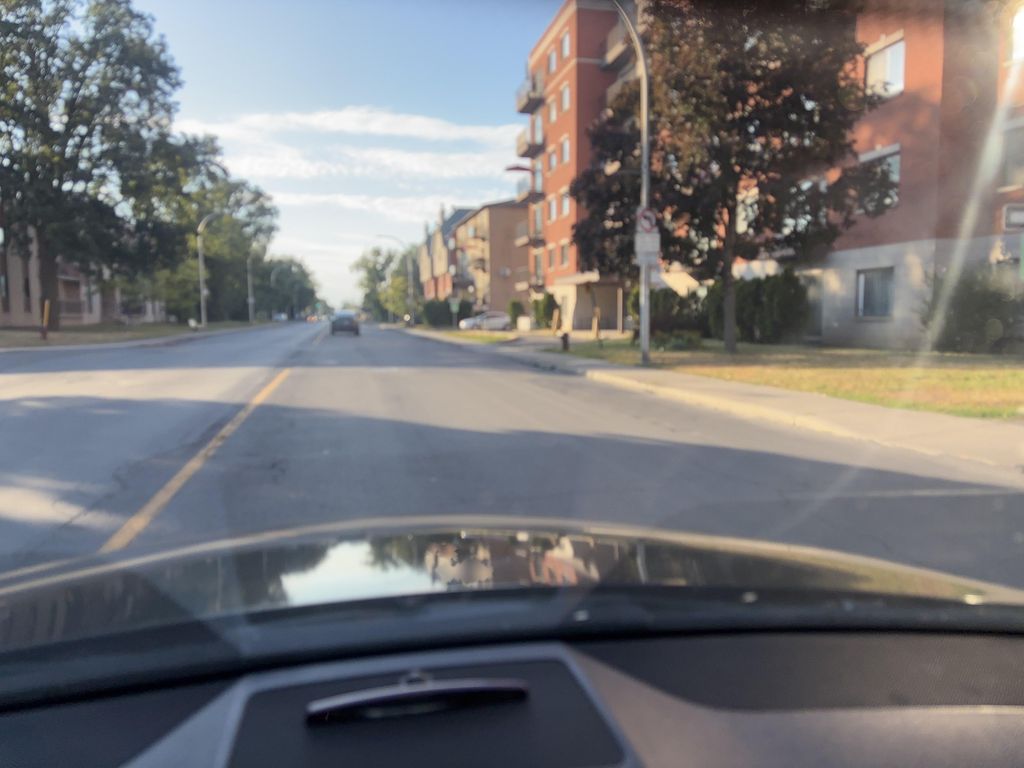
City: montreal